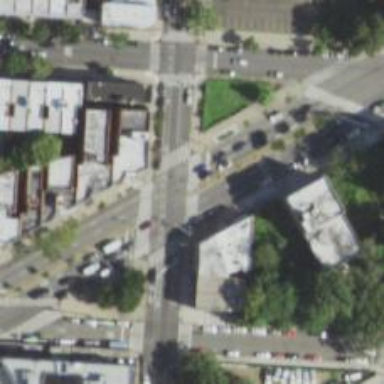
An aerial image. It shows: Footway that serves as traffic island.